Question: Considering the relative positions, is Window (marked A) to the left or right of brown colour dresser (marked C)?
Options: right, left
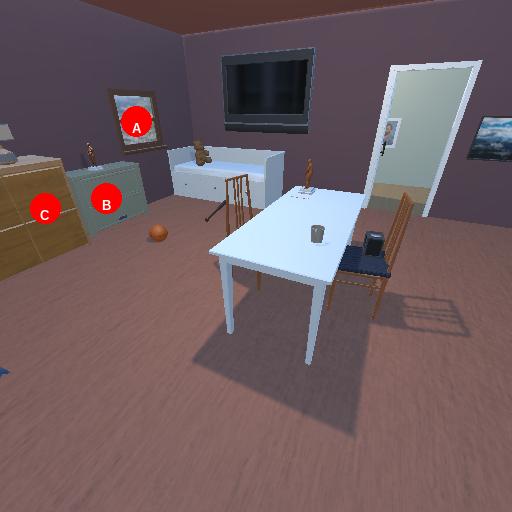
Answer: right